Aerial crown-view tile of a tropical tree (Barro Colorado Island, Panama), acquired 20250715:
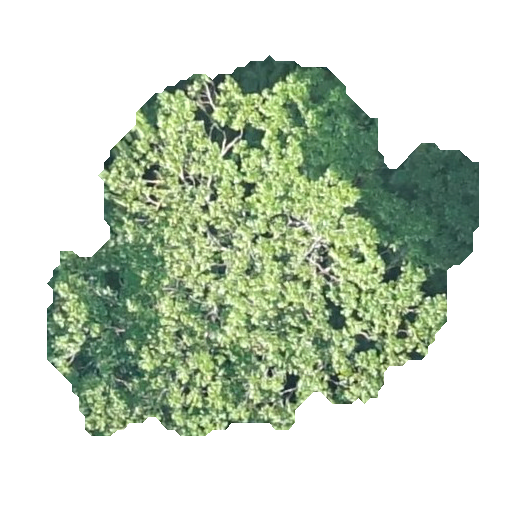
Species: Simarouba amara
GBIF accepted scientific name: Simarouba amara
Crown area: 170.079 m²